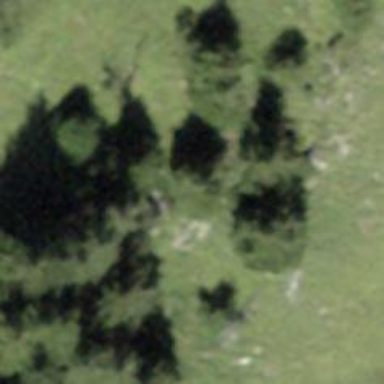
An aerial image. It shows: Forest area.